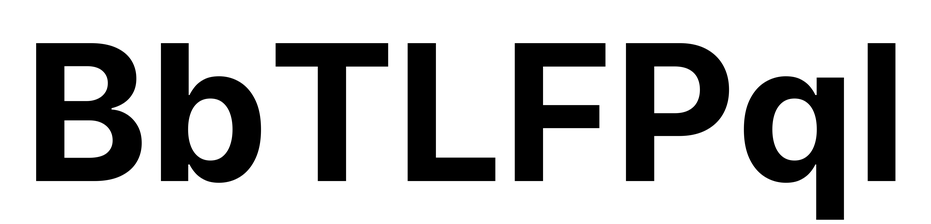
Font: Inter_Bold